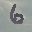
Label: 6